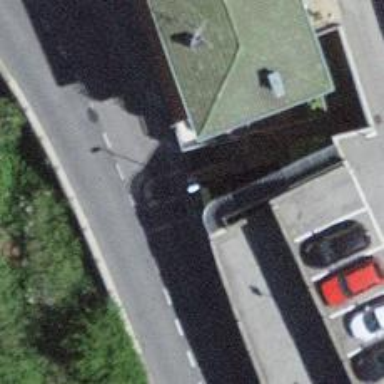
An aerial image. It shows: Bus stop with platform for public transport.